Question: When interfacing with one item in a listbox, its simple enough to go:
'''
myClass citem = (myClass)myListBop.SelectedItem.
viewModel.doSomethingWithItem(cItem)
'''
Whats the correct way for multiple items? I have seen examples of simply copying the data to a List, but surely it would be best to avoid the copy and go for the correct cast? Resharper kindly informs me that I might be doing something wrong:

Where the suggestion is:
'''
Suspicious case: there is no type in the solution which is inherited from both "Sytem.Windows.Forms.ListBox.SelectedObjectCollection" and "System,Collections.Generic.IList<myClass>"
'''
Basically what is the intended usage of IList / SelectedObjectCollection?
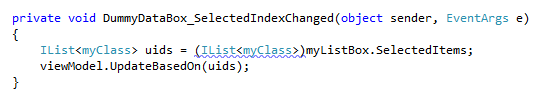
Answer: > Whats the correct way for multiple items?
<URL> does not implement 'IList<T>'. you can't just cast it. Instead you can use 'Cast' method to cast all items to your type and put them in a list:
'''
myListBop.SelectedItems.Cast<myClass>().ToList();
'''